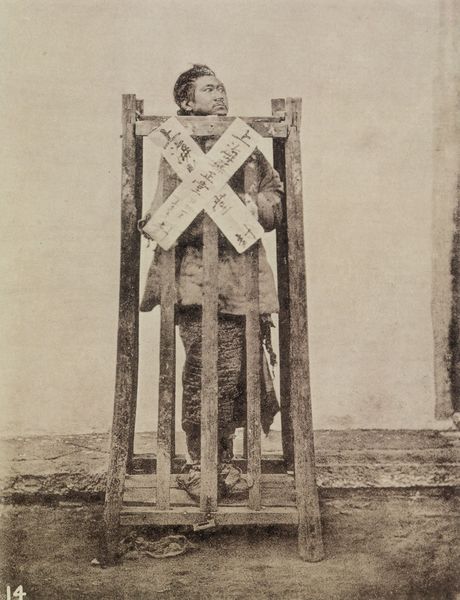
Titel: Der Todeskäfig
Künstler: John Thomson
Standort: Leverkusen
Institution: Sammlung Bernd Lohse
Schlagwörter: kopf, mann, weiß, braun, grau, holz, schwarz, straße, szene, blick, gebäude, haus, wiese, zaun, rock, hemd, jacke, jung, schnurrbart, wand, arm, hinrichtung, kleidung, mensch, stehen, norden, einsam, gitter, boden, japan, schrift, holzplanken, schuhe, sepia, angst, krieg, treppe, einfach, stufe, gestell, bretter, schriftzeichen, foto, fotografie, schild, kreuz, asien, schwarzweiss, gefangen, soldat, strafe, furcht, panik, staub, asiatisch, kiste, ausstellung, chinesisch, china, gefängnis, stäbe, zahl, schloß, aggressiv, mönch, freien, käfig, gefangener, streben, schriftband, folter, chinese, asiate, verurteilter, bestrafung, asiat, eingesperrt, pranger, eingespert, holzkäfig, 14, alte fotografie, feme, inuid